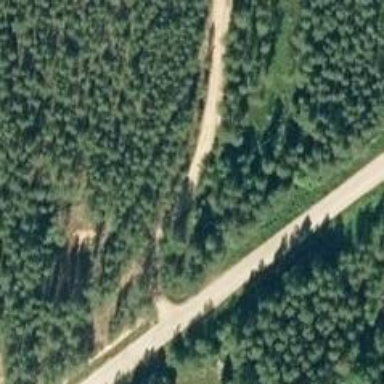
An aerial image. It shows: Service road with high-quality grade 1 track surface.